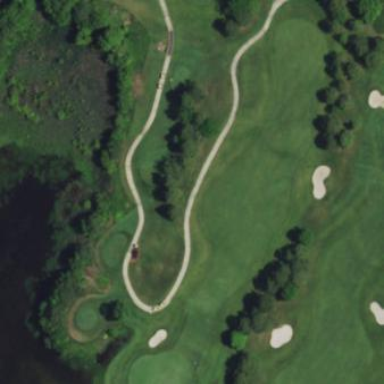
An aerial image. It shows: Grassy area designated as golf fairway.